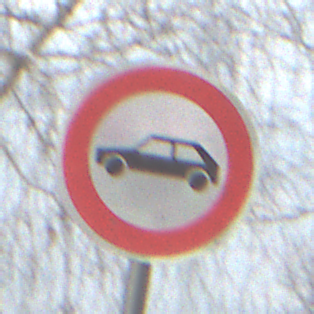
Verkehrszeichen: VerbotPersonenkraftwagen
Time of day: MorningAfternoon
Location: Outdoor (Nature)
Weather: PartlyCloudy
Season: Autumn
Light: Natural